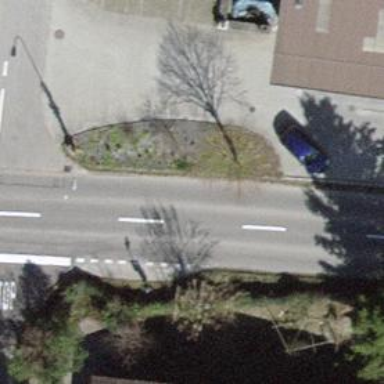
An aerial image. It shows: Bus stop with platform for public transport.